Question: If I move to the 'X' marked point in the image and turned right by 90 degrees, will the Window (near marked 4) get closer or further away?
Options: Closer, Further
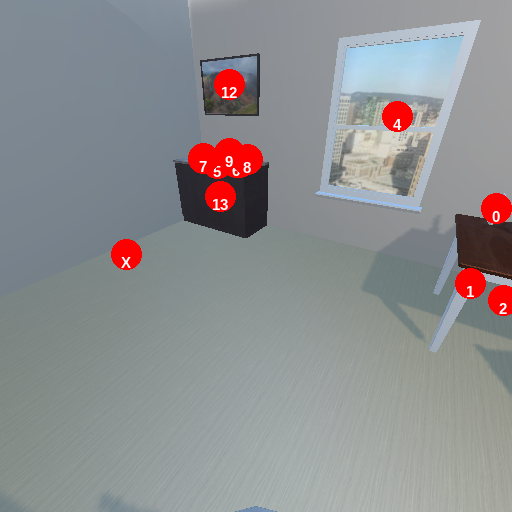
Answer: Closer